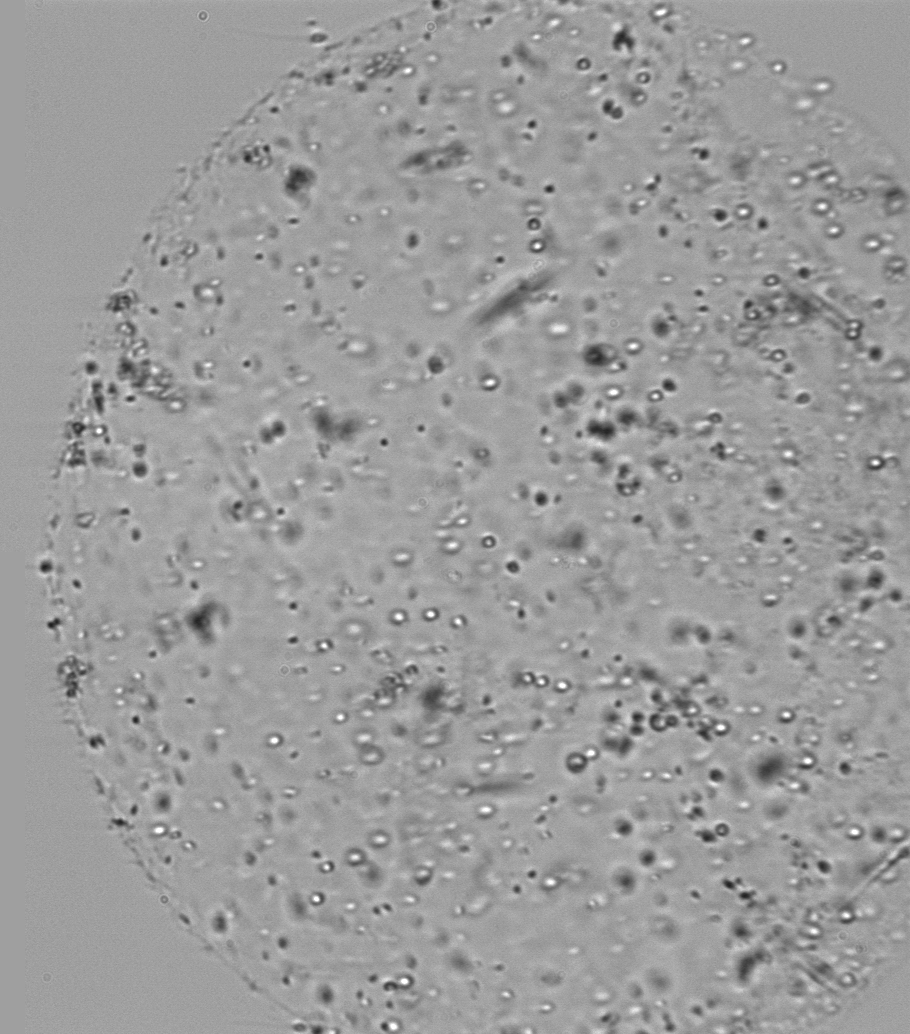
Label: Phaeocystis